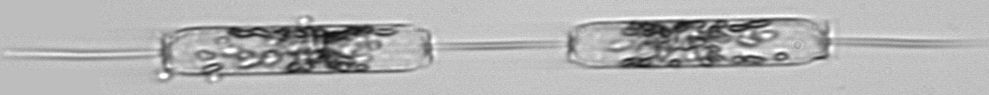
Label: Ditylum_brightwellii